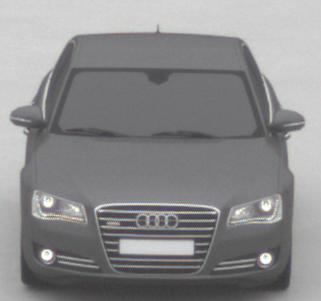
Make: Audi
Model: A8 D4
Model produced from: 2009
Model produced until: 2017
Doors: 4
Color: gray
Road condition: dry road
Daytime: midday
Contrast: low contrast